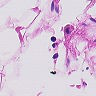
Metastatic tissue present: no